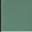
Piece: xx